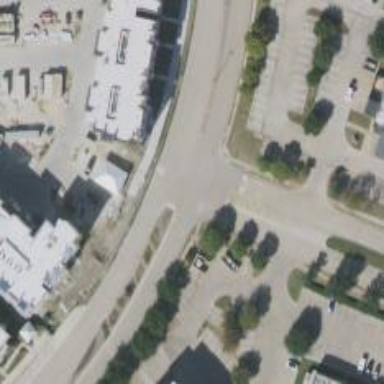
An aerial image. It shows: Tertiary road with separate sidewalk.